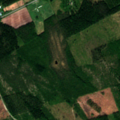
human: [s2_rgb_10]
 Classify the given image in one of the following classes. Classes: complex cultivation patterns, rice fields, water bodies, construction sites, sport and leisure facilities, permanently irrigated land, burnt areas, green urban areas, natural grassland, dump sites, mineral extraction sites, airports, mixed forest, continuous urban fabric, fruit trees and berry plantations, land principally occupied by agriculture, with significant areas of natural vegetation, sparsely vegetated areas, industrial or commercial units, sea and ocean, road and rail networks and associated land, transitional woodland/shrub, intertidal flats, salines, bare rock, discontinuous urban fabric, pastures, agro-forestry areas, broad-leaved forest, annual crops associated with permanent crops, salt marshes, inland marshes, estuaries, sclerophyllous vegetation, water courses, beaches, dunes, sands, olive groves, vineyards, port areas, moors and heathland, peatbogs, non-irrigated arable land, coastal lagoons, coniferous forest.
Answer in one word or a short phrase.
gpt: coniferous forest, mixed forest, transitional woodland/shrub